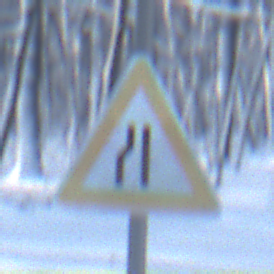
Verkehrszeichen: EinseitigVerengteFahrbahnLinks
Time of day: MorningAfternoon
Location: Outdoor (Nature)
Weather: Clear
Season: Winter
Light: Natural